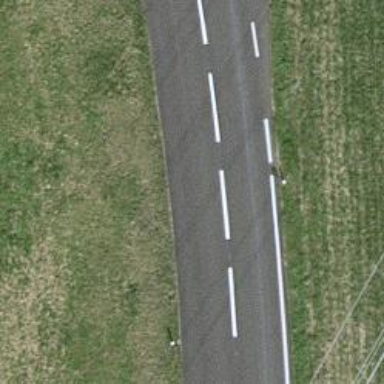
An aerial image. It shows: Secondary road with asphalt surface.